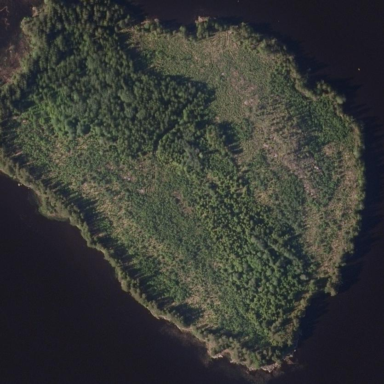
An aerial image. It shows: Image showing island.